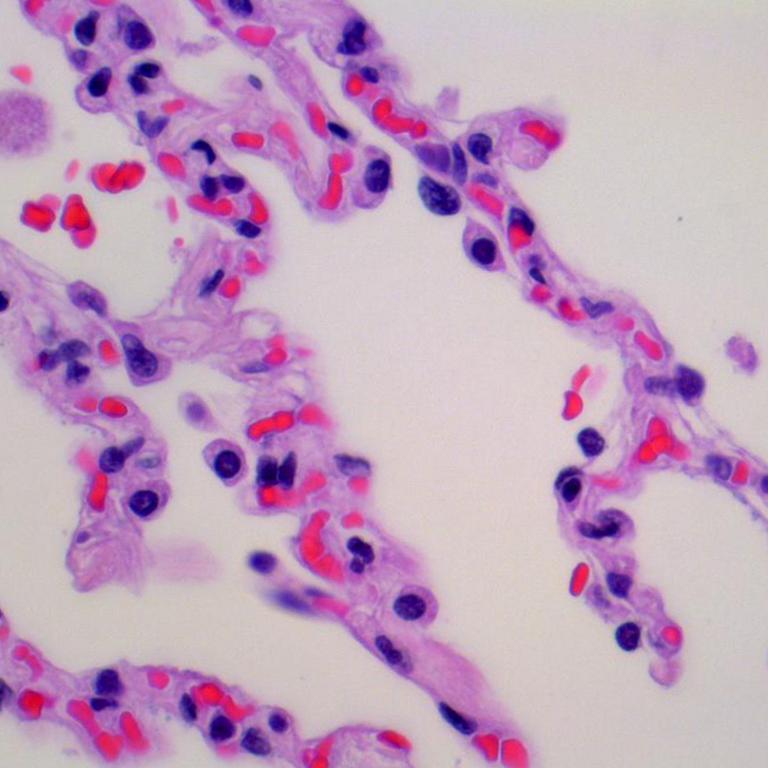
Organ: lung
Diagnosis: benign